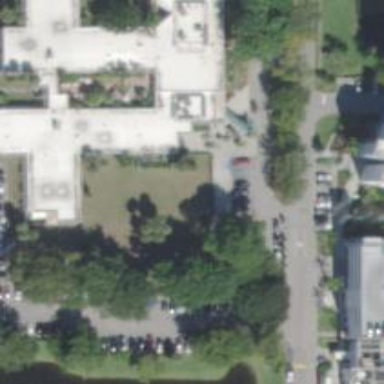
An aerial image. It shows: Nursing home building.